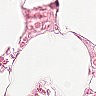
Metastatic tissue present: no